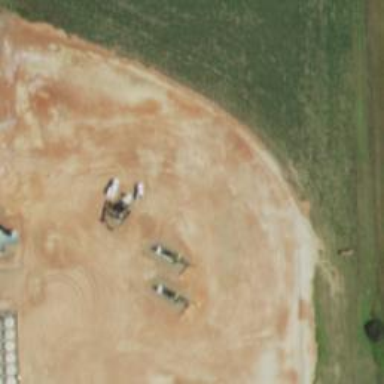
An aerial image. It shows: Petroleum well.